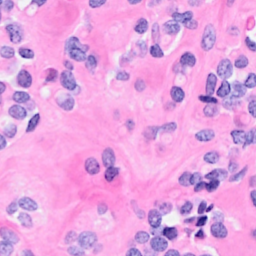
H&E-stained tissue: Breast